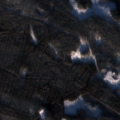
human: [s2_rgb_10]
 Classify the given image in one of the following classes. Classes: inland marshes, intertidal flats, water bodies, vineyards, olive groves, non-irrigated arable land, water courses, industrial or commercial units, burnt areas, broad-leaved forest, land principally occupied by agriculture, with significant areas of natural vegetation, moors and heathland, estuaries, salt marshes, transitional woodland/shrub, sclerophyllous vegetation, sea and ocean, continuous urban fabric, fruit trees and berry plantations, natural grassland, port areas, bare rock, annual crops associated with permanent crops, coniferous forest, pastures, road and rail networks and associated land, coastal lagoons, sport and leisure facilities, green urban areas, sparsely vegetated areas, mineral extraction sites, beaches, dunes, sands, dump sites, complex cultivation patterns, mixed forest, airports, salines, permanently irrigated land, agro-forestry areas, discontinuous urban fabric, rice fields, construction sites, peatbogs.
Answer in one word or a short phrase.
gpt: coniferous forest, mixed forest